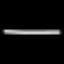
Label: line